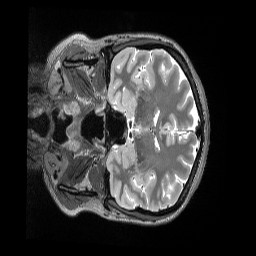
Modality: T2w
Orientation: coronal
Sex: female
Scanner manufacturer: siemens
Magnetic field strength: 3 T
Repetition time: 3.2 s
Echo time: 0.563 s